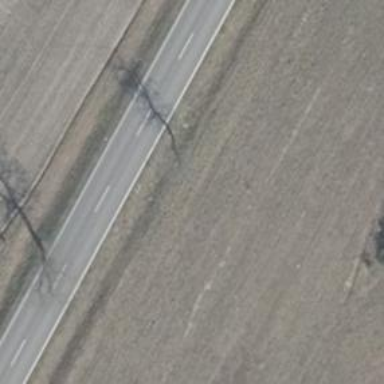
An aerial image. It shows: Row of trees in natural setting.